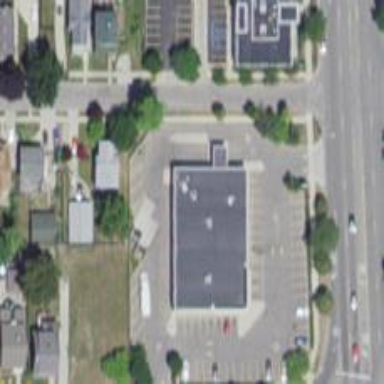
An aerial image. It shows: Pharmacy providing healthcare services.